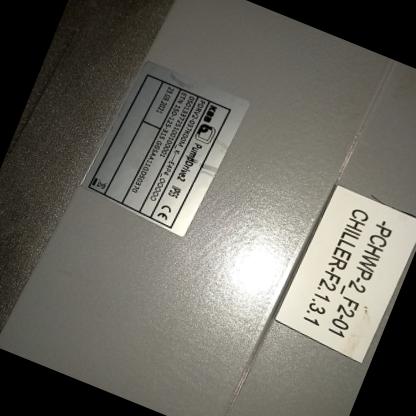
Klasa: tabliczka-znamionowa